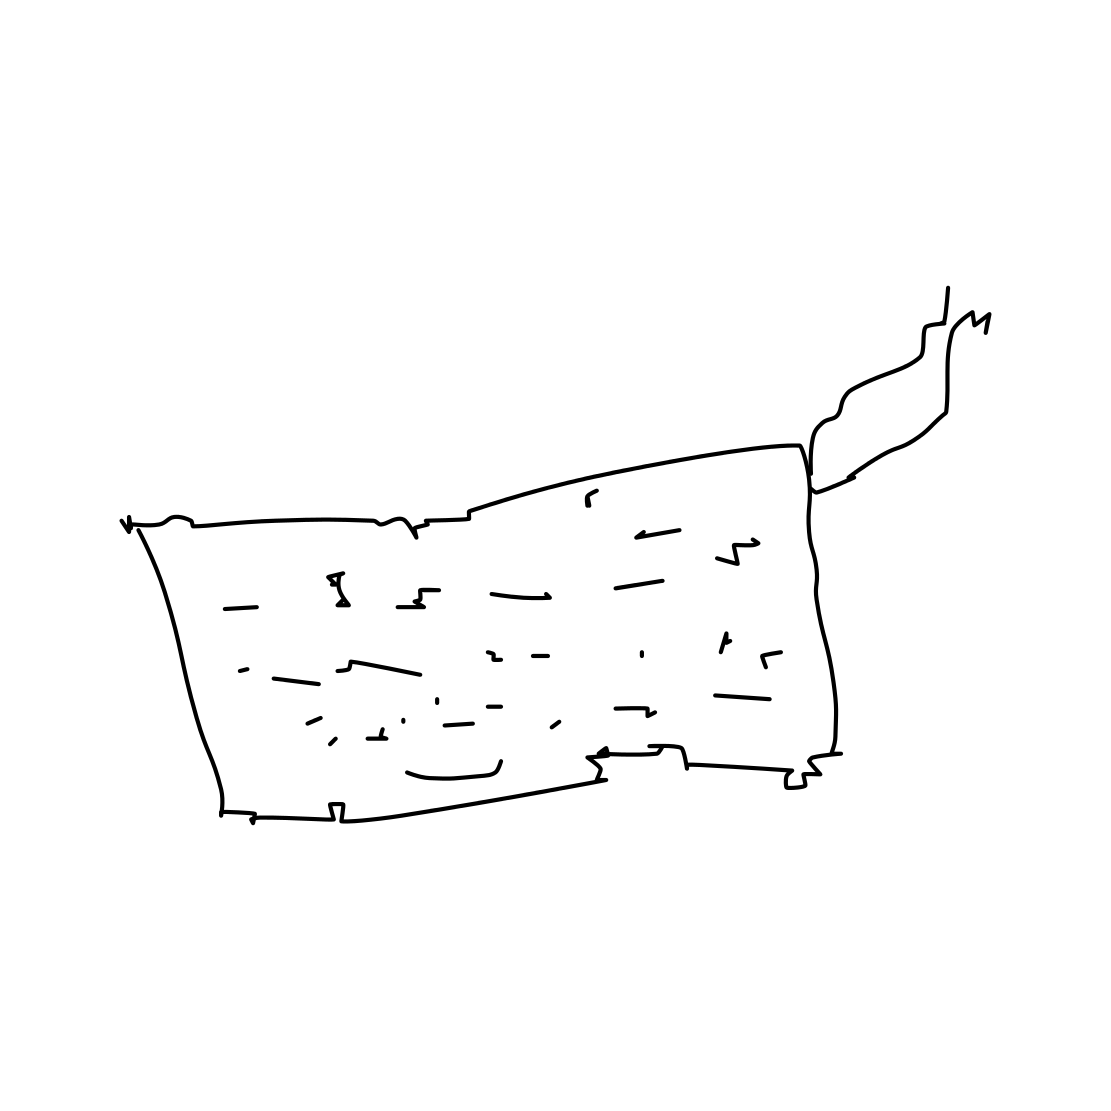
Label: keyboard